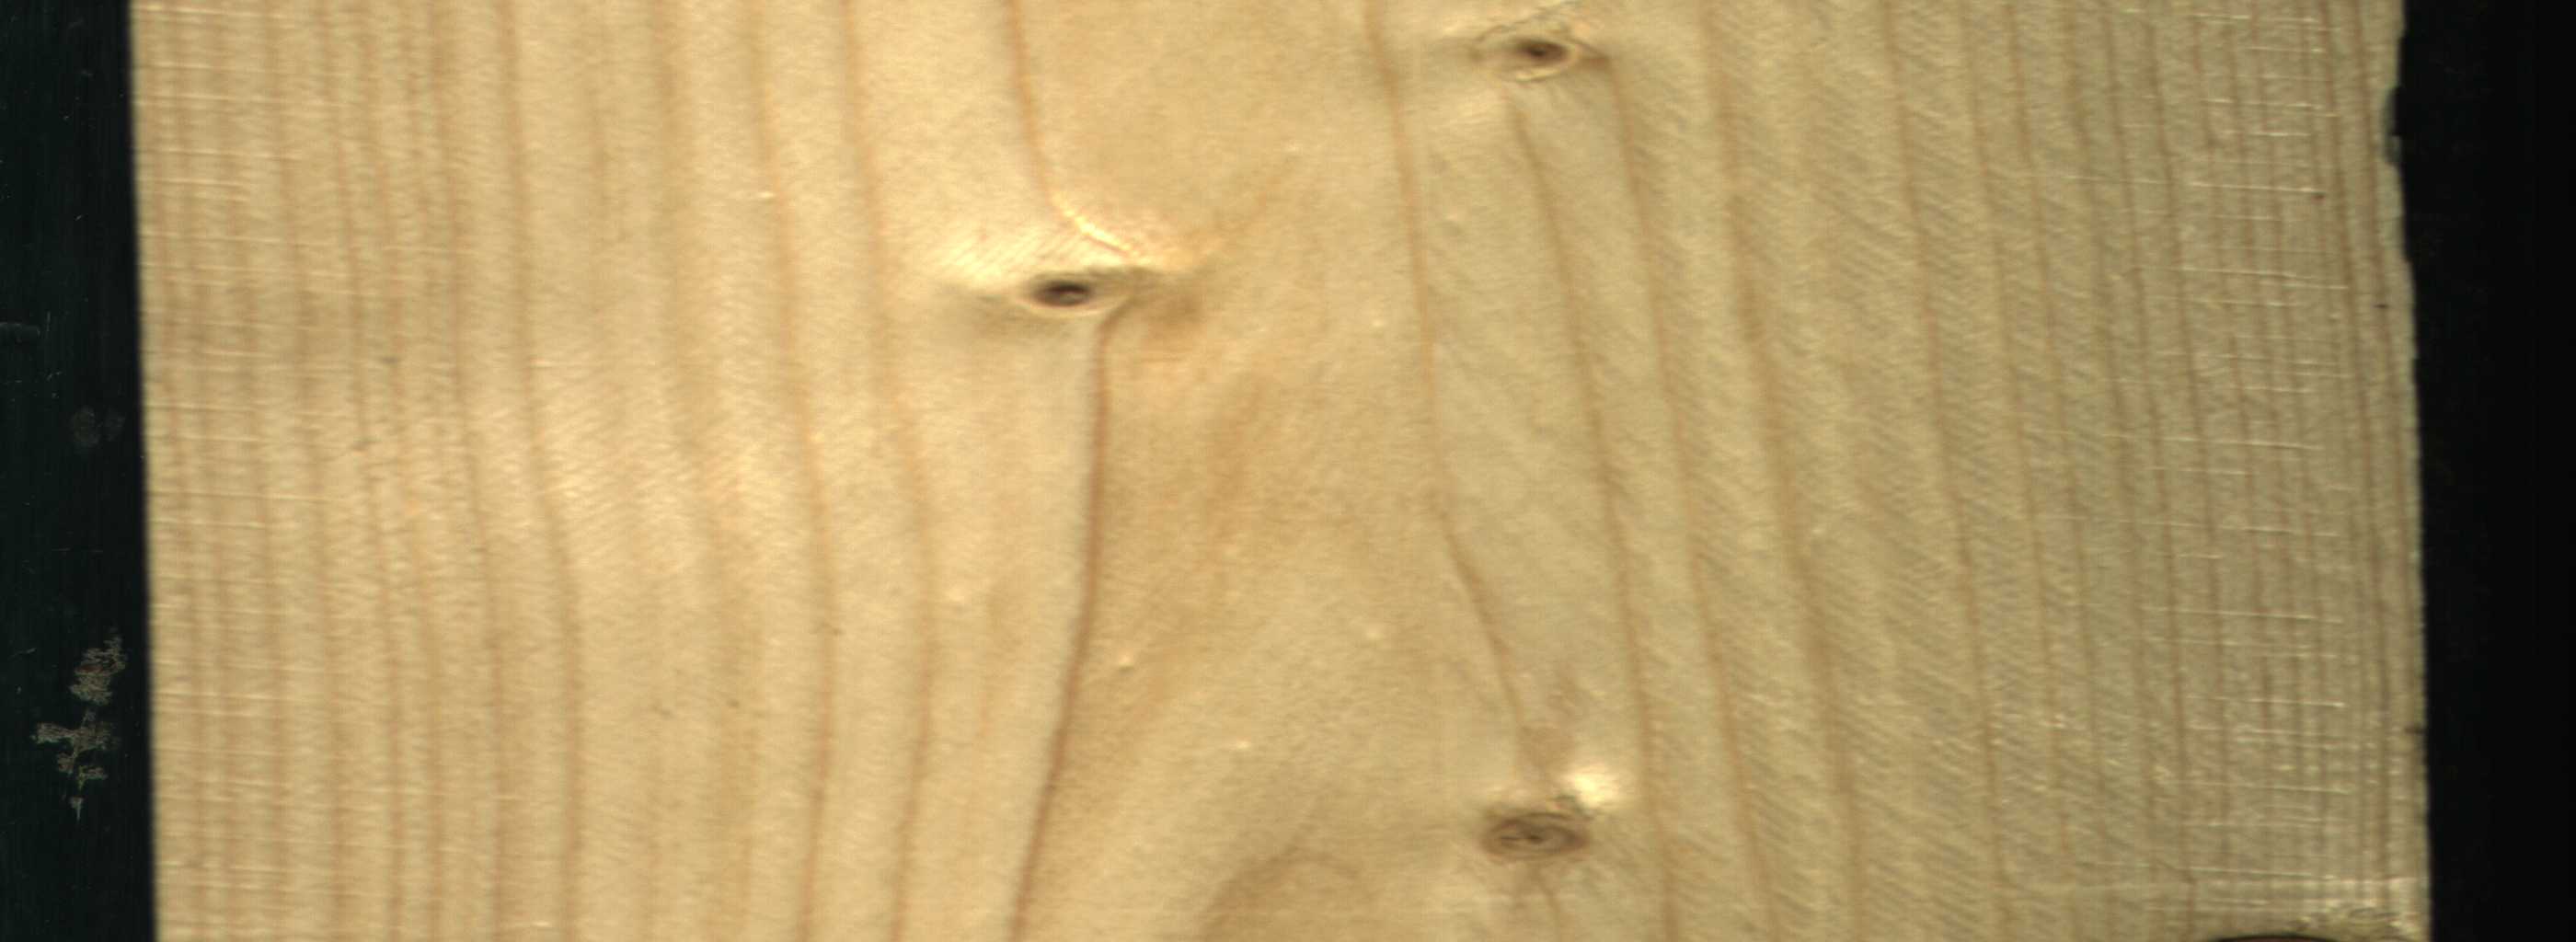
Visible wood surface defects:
Live_Knot
Live_Knot
Live_Knot